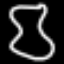
Label: hourglass